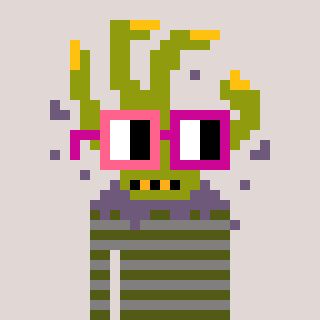
a pixel art character with square pink and red glasses, a zombie-hand-shaped head and a bluegrey-colored body on a warm background